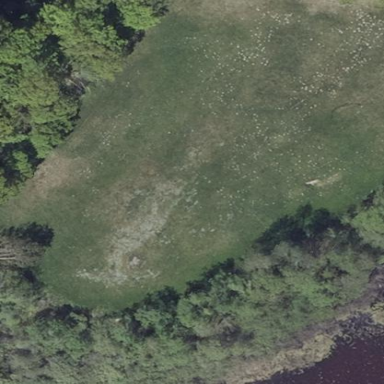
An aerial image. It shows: Beautiful meadow.